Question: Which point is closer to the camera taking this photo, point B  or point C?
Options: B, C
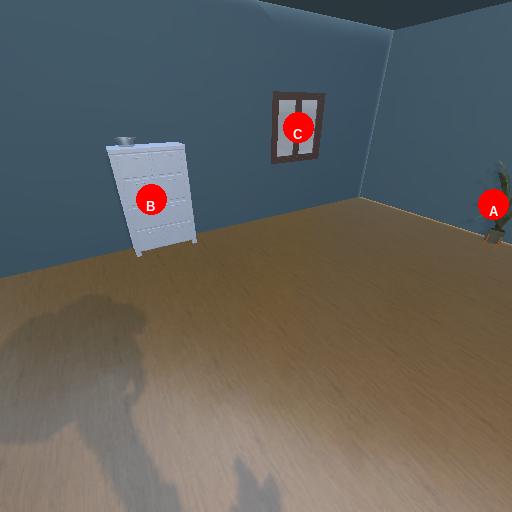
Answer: B